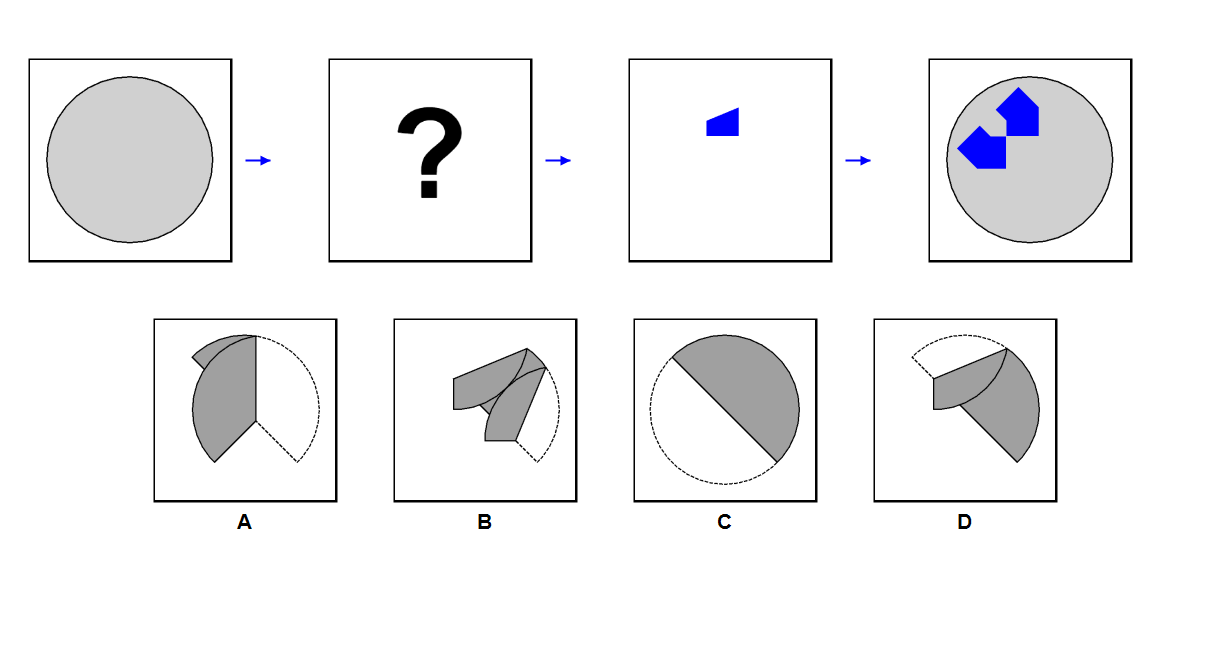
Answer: A